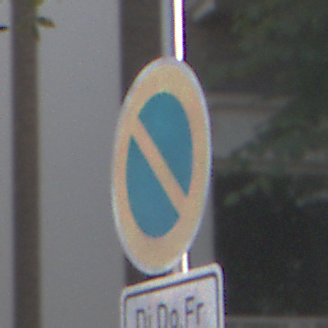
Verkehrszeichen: EingeschraenktesHalteverbot
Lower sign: ZeitangabenMitBeschraenkungAufWochentage3
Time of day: MorningAfternoon
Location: Outdoor (Urban)
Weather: PartlyCloudy
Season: NotSpecified
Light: Natural